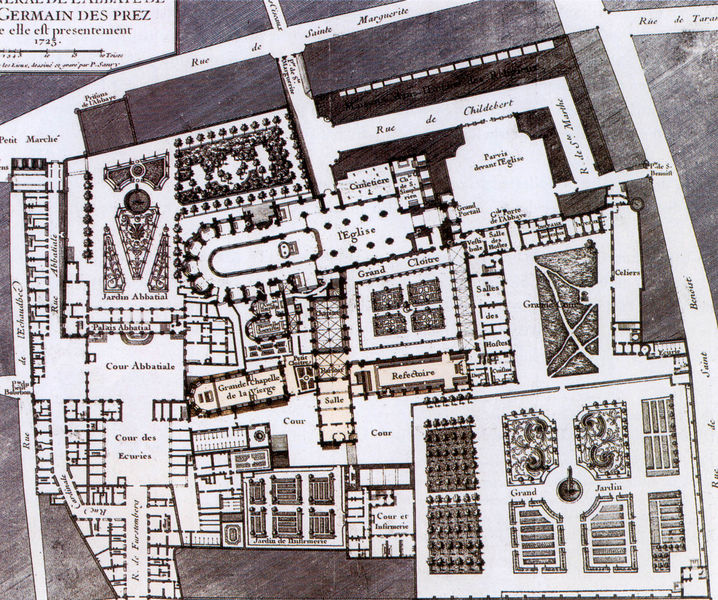
Titel: Saint Germain des Près (Grundriß des Klosterkomplexes)
Standort: Paris
Institution: Saint Germain des Près
Schlagwörter: weiß, bäume, see, stadt, teich, blumen, frankreich, grau, paris, schwarz, skizze, straße, zeichnung, anlage, gebäude, park, parkanlage, schloss, weg, architektur, natur, kirche, wege, pflanzen, rosa, brunnen, garten, springbrunnen, schrift, ort, perspektive, schule, dorf, mauer, gelände, linien, hof, platz, vogelperspektive, französisch, anbau, kirchen, straßen, umgang, burg, kloster, draufsicht, schönheit, druck, jungfrau, text, friedhof, räume, entwurf, kathedrale, rom, rue, karte, mittelschiff, obelisk, chor, kapelle, beete, plan, gärten, fontäne, abtei, zierde, kirchlich, orangerie, geometrie, bauten, höfe, legende, grundriss, kreuzgang, massstab, bauplan, anlagen, innenhöfe, aufteilung, schlossanlage, stadion, ordnung, beschriftet, seitenschiffe, gartenanlage, chorumgang, bezeichnungen, zellen, paln, plätze, stadtplan, grünflächen, einheitlich, cour, schlossgarten, klosterplan, quartier, zugänge, jardin, außenanlage, system, schlossbau, refektorium, straßenplan, eglise, ausenansicht, commun, gartenschloss, hofbrunnen, saint germain, st. gallen, vierge, wegeplan, germain